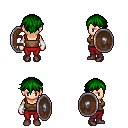
a pixel art fantasy rpg character, female body template, human, light skin, brown pirate shirt, red pants, green short bangs hairstyle, white cloth bracers, maroon shoes, shield, four views (front, back, left, right), 2x2 character sprite sheet, small pixel art, hard edges, no anti-aliasing